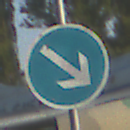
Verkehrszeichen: VorgeschriebeneVorbeifahrtRechts
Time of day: SunriseSunset
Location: Outdoor (Special)
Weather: Clear
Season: NotSpecified
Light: Natural